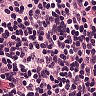
Metastatic tissue present: no